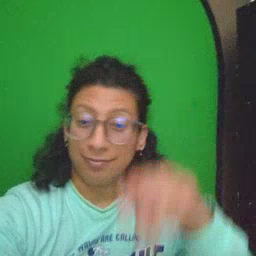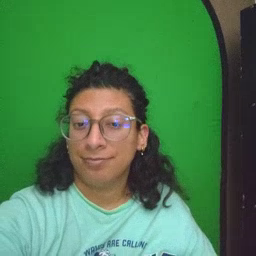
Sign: fireman